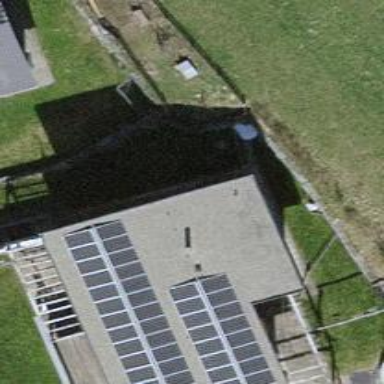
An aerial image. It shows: Solar power generator with photovoltaic panels.